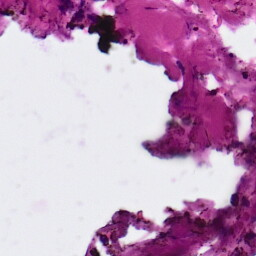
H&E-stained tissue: Ovarian